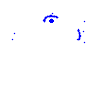
Particle: pion